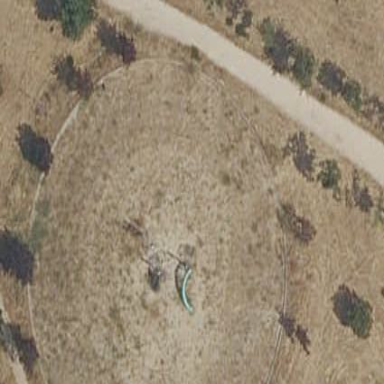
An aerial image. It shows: Playground with sandy surface.